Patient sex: F
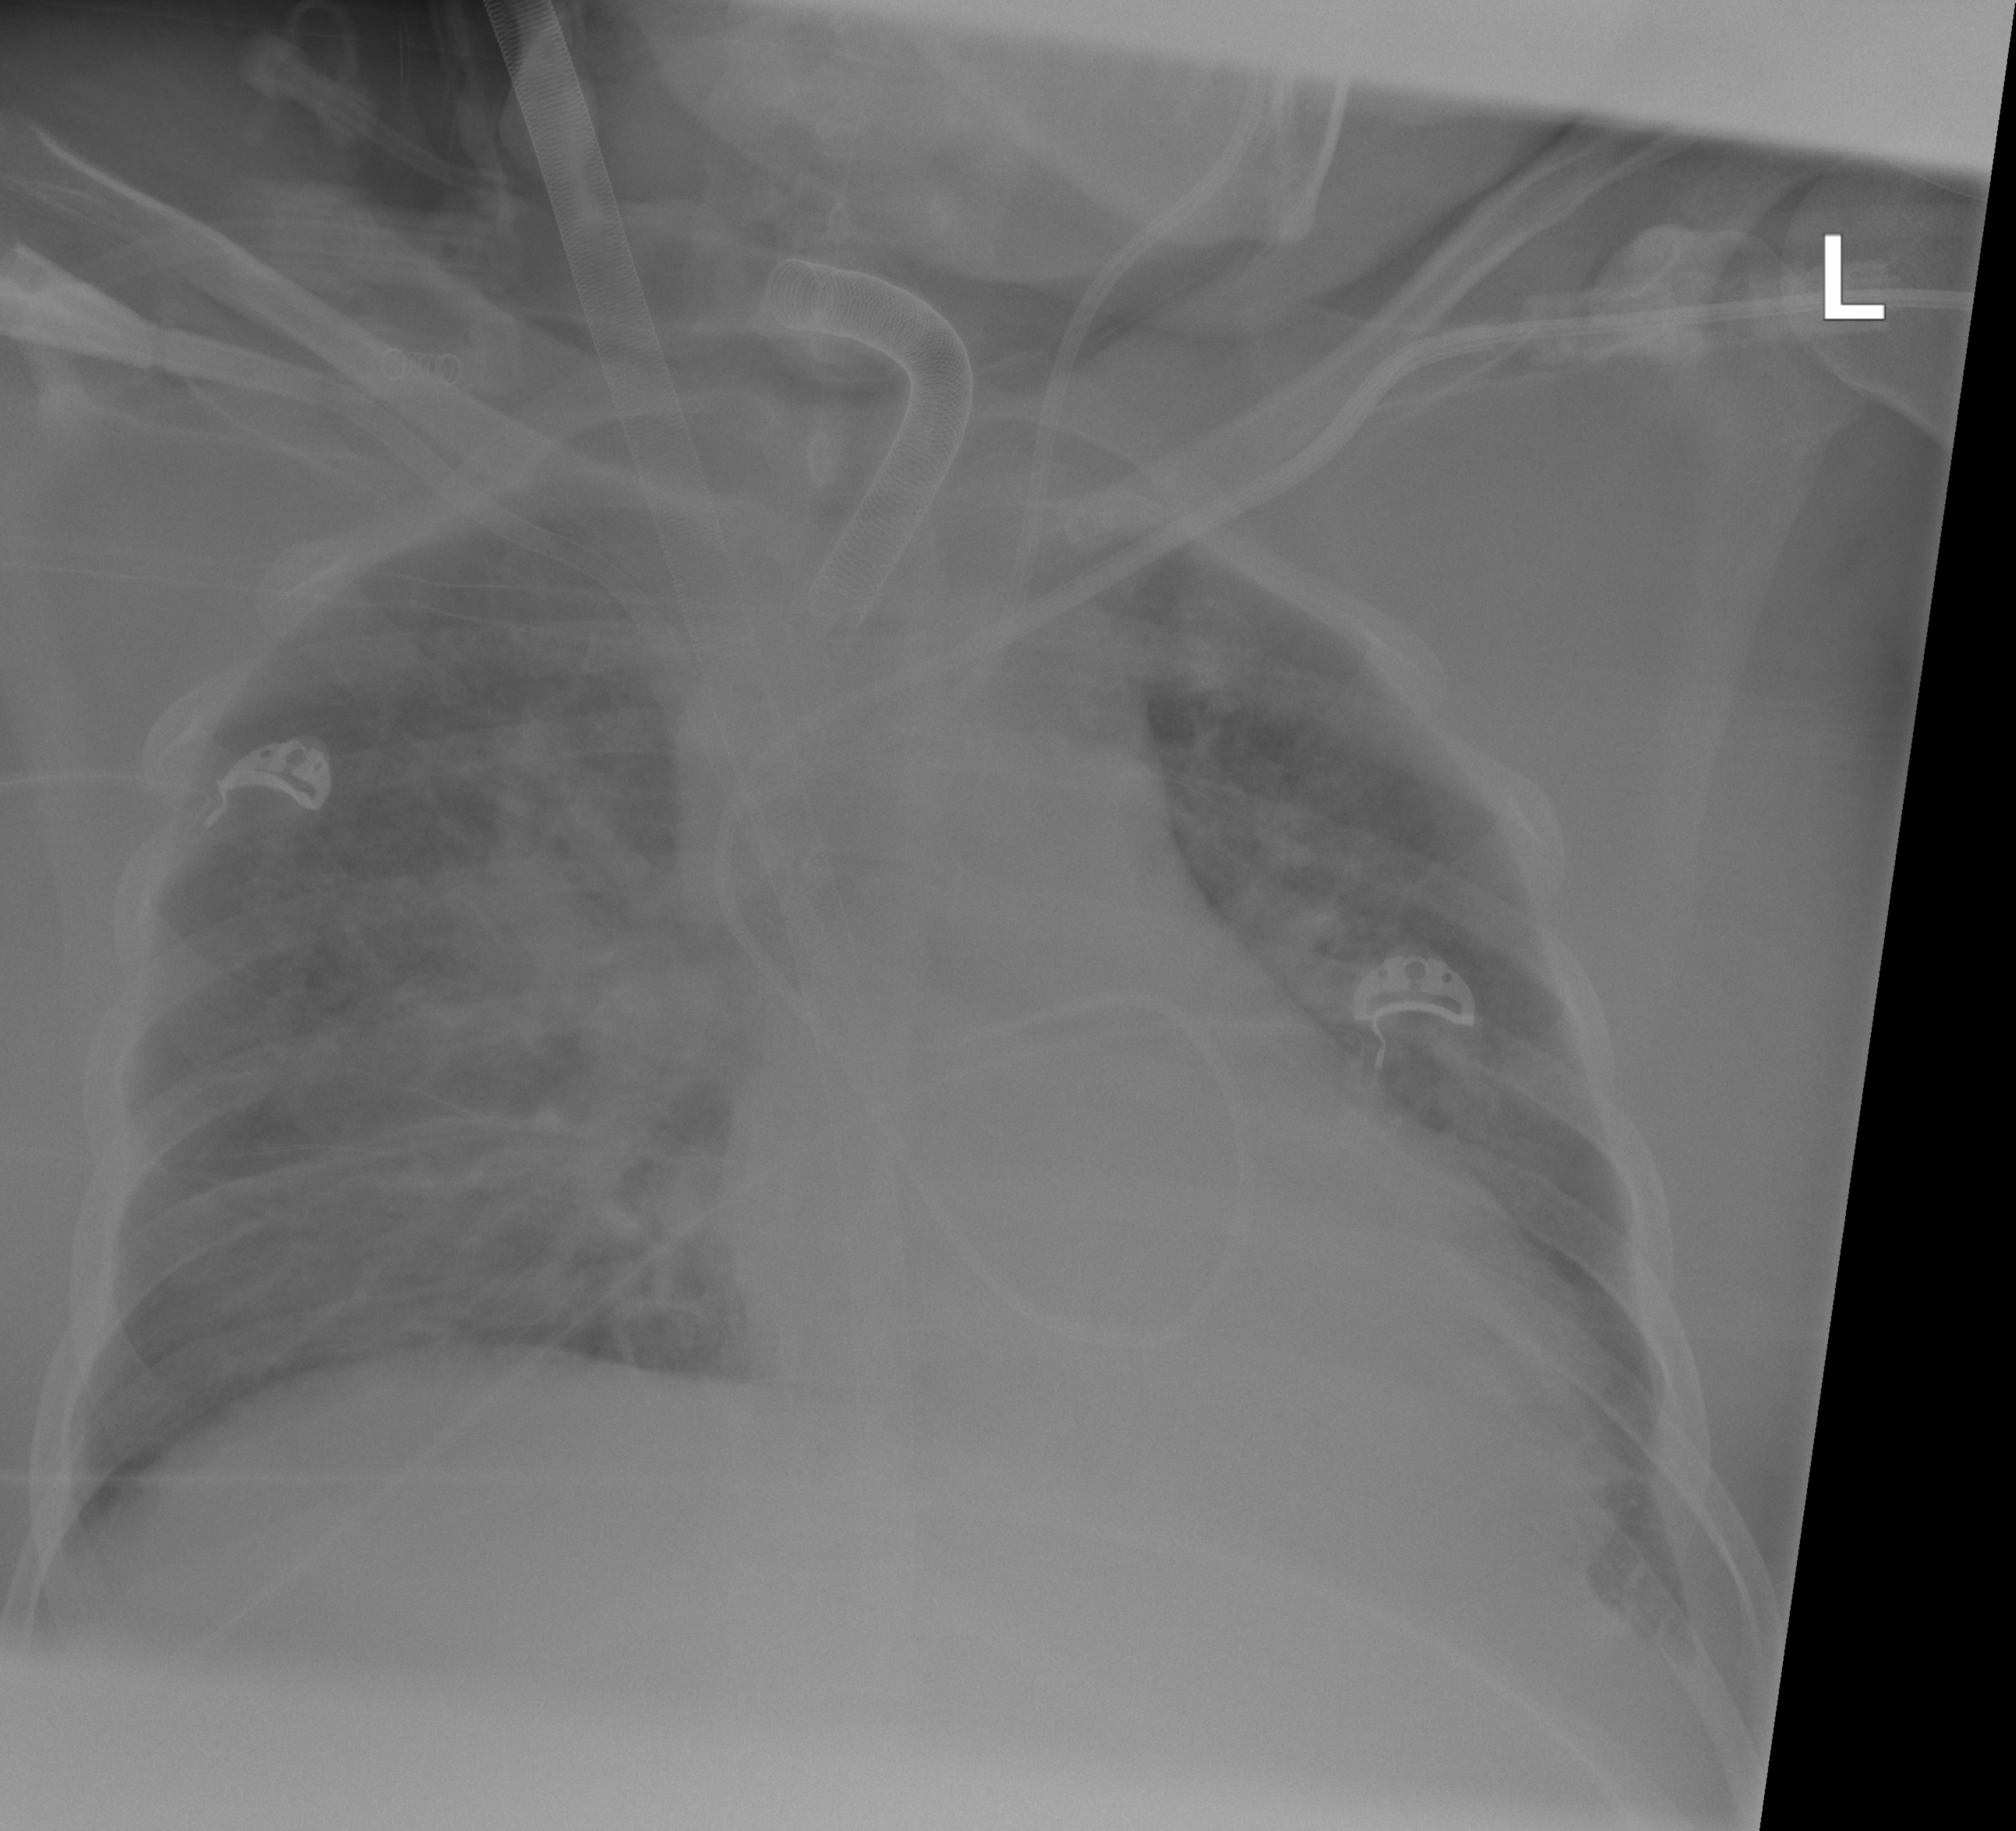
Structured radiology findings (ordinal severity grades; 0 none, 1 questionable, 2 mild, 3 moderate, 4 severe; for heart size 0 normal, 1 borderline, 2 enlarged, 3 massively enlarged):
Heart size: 1
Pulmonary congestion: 2
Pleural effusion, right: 0
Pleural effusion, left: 2
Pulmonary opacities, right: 2
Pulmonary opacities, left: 1
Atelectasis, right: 2
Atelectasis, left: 3